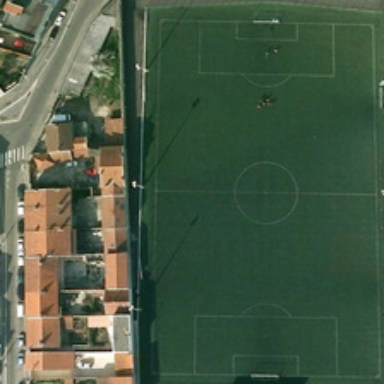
Several people are in a football field near several buildings .